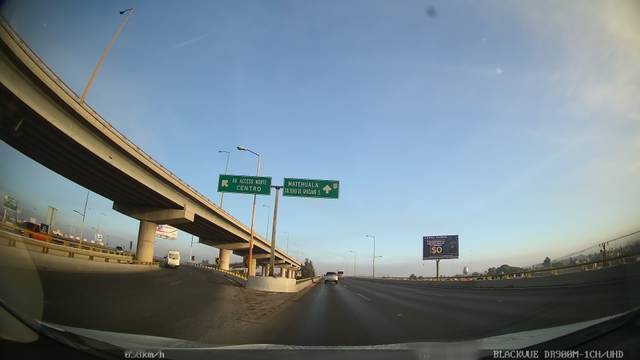
Region: Mexico
Coordinates: 22.168, -100.957